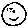
Label: smiley face